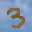
Label: 3